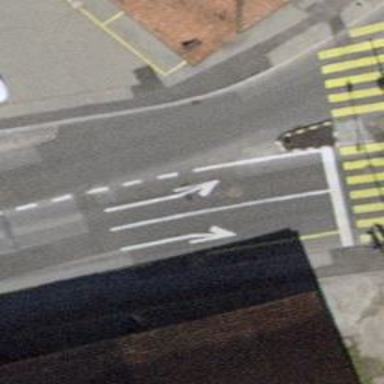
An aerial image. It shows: Tertiary road with asphalt surface and cycle lane.